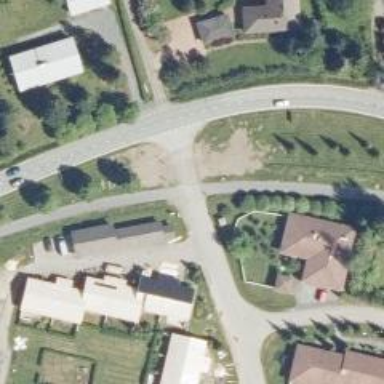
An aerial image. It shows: Uncontrolled crossing on the road.